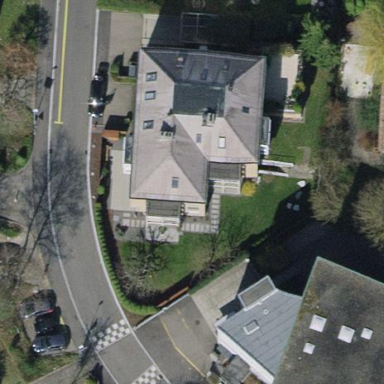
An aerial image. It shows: Apartment building with hipped roof.